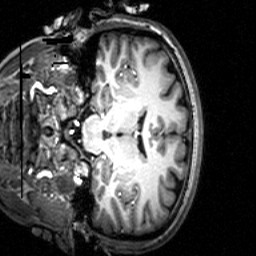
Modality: T1w
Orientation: coronal
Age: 23
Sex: female